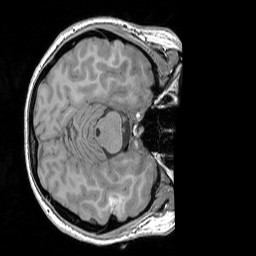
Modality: T1w
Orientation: axial
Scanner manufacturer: siemens
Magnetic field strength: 3 T
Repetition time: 1.83 s
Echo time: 0.00303 s